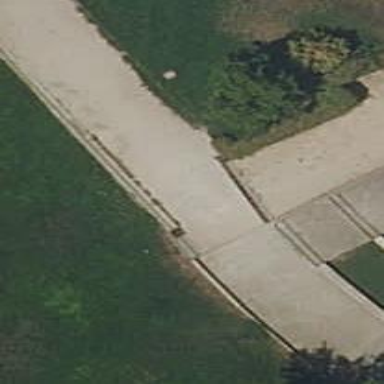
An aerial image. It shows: Concrete steps.